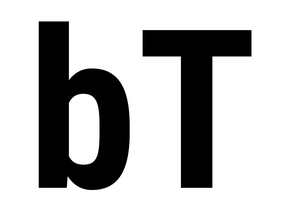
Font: Roboto_Condensed_Bold